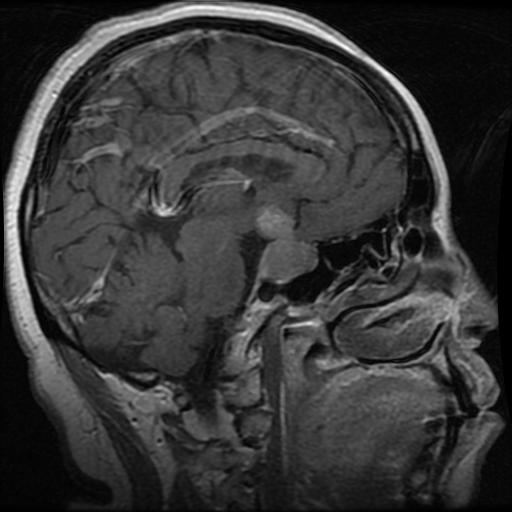
Label: pituitary